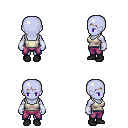
a pixel art fantasy rpg character, female body template, dark elf, purple skin, white pirate shirt, magenta pants, plain hairstyle, white cloth bracers, black shoes, four views (front, back, left, right), 2x2 character sprite sheet, small pixel art, hard edges, no anti-aliasing